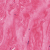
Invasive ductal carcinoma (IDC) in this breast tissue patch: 0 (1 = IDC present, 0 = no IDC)